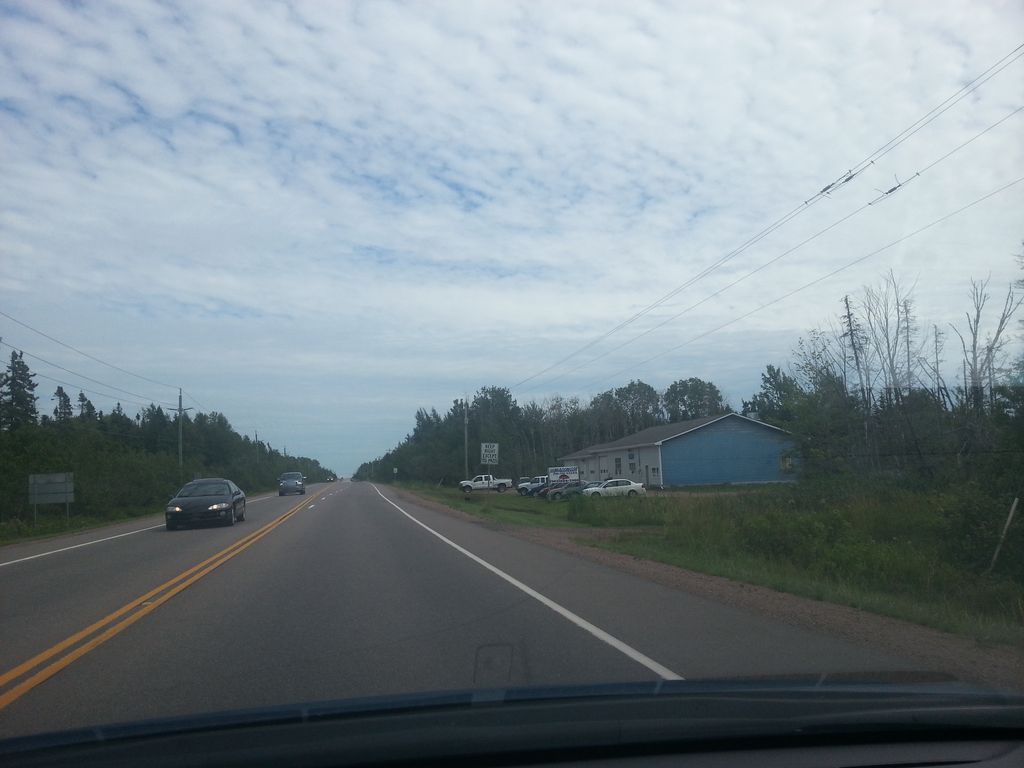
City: charlottetown